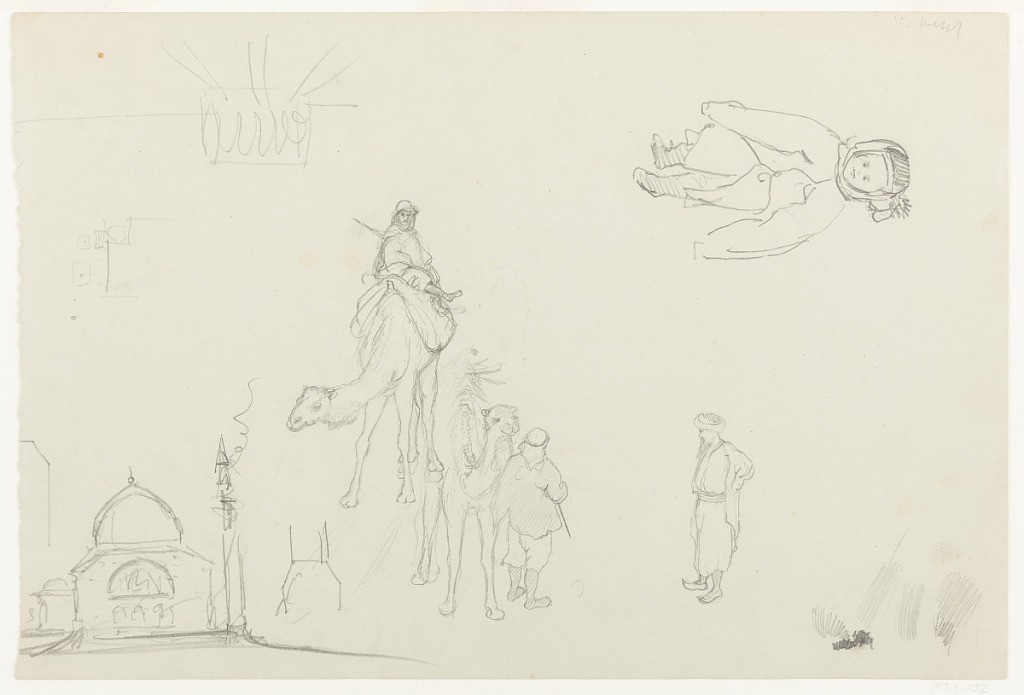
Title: Figure and Architecture Sketches
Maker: Frederic Edwin Church, American, 1826–1900
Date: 1868
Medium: Graphite on gray-green wove paper
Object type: Drawing
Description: Mixed figure and architectural sketches showing a child bundled in a large coat and hat at upper right, a Bedouin figure riding a camel at center, with another camel and two other figures nearby, while, at lower left, the facade of a mosque with a pointed dome and minaret is hastily rendered. At upper left, two indistinct architectural sketches are included. Pencil scratches at bottom right.